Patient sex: F
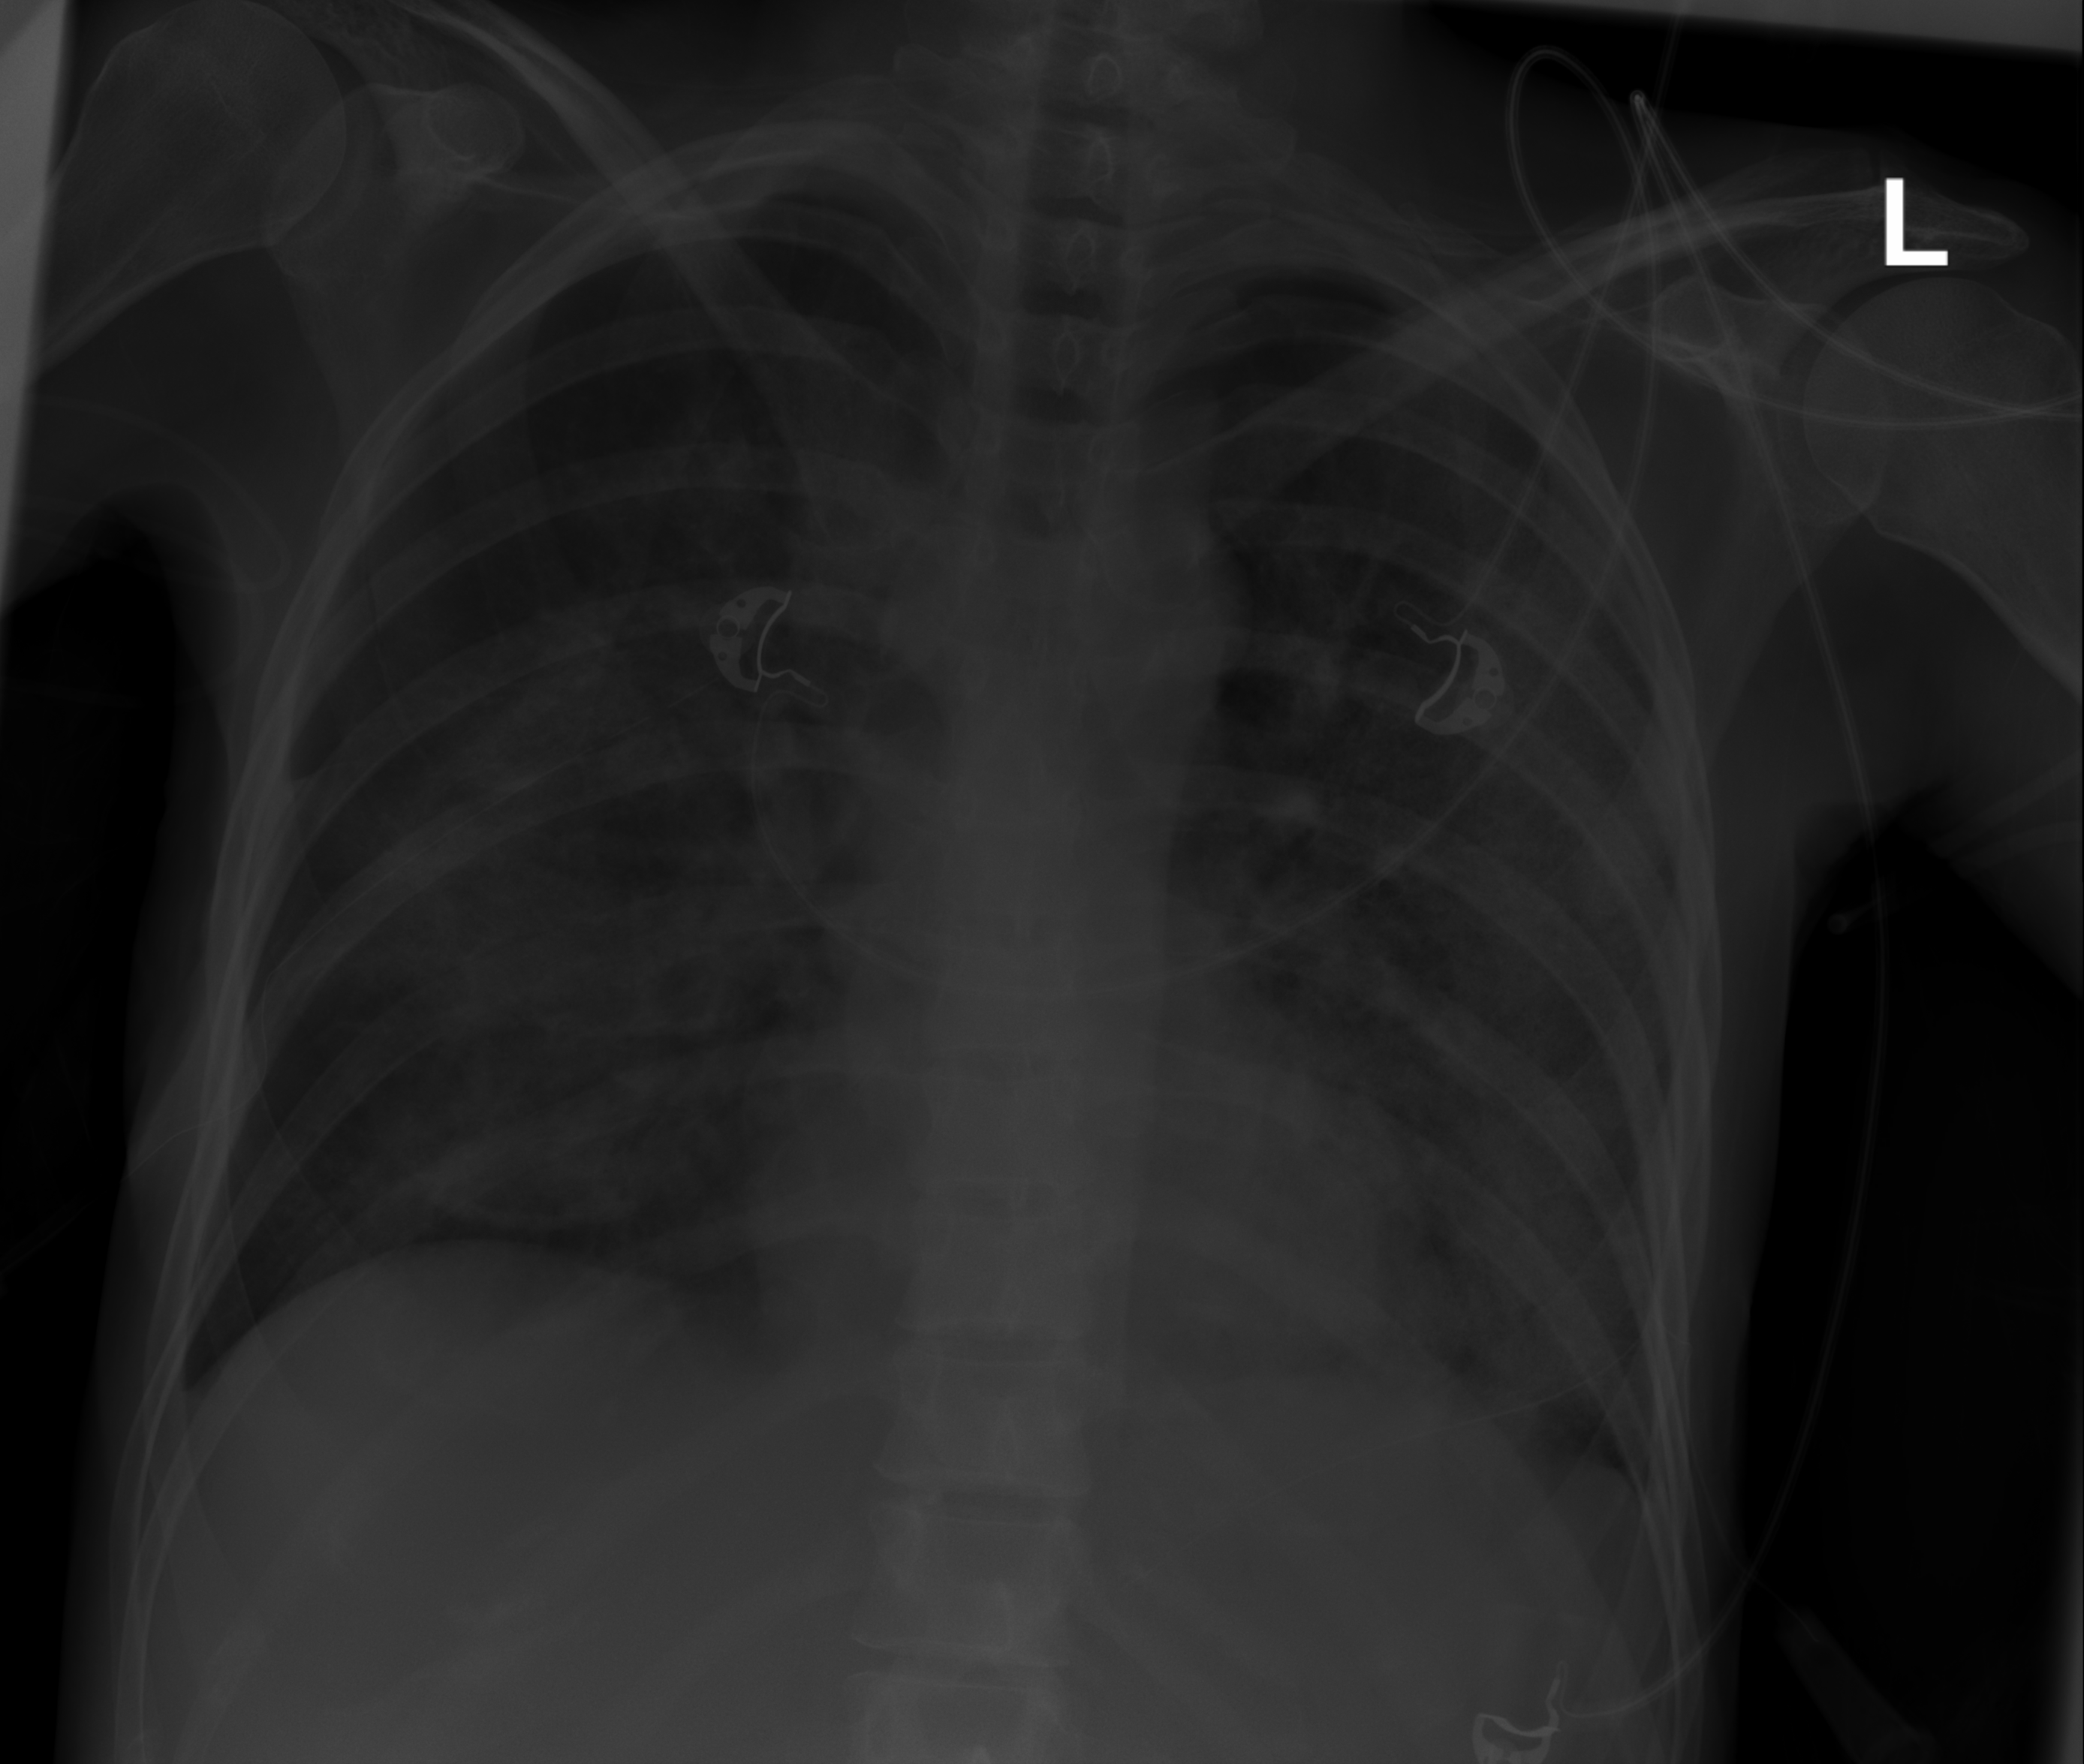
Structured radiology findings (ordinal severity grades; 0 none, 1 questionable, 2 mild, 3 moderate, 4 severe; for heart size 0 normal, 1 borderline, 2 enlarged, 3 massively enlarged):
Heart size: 0
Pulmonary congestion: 2
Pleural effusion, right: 0
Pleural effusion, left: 0
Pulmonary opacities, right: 3
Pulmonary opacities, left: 3
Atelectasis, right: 2
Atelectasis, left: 0